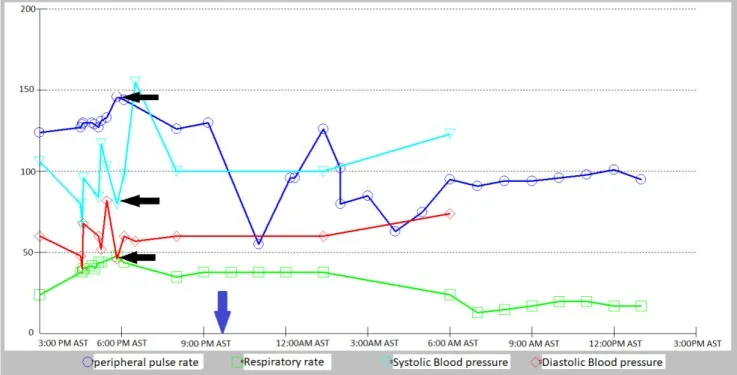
Trend of the physiological parameters with black arrows highlighting unstable vitals during cardiac arrest and subsequent improvement post-Tpa in MICU (~time of Tpa: 9:30 am). (Units: Peripheral pulse rate and respiratory rate units in beats per minute, Blood pressure unit in mmHg).
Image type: pathology (giemsa)